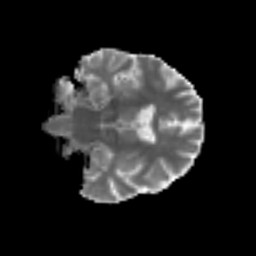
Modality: MD
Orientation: coronal
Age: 74
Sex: male
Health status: ill
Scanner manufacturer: siemens
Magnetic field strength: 3 T
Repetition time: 8.7 s
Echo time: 0.11 s